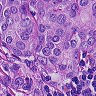
Metastatic tissue present: yes